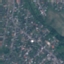
Land use / land cover: Residential